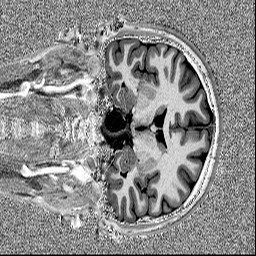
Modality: MP2RAGE
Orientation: coronal
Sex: male